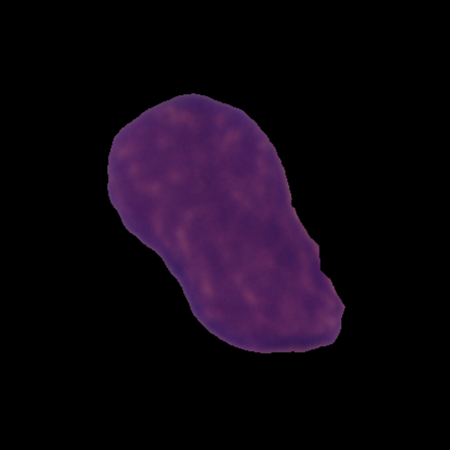
Label: cancer